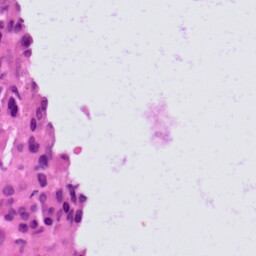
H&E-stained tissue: Skin